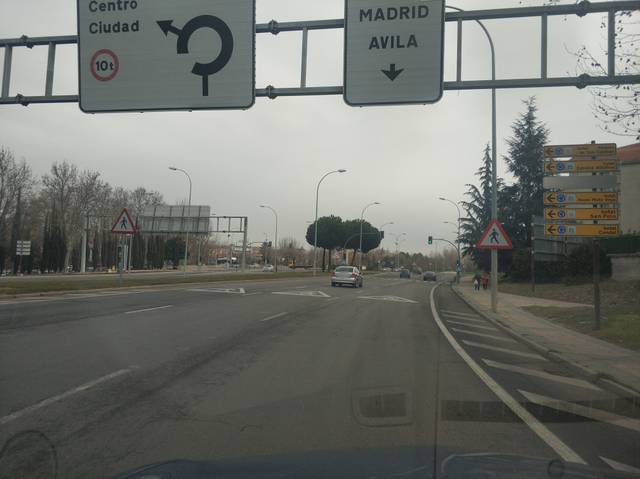
Region: Spain
Coordinates: 40.954, -5.669